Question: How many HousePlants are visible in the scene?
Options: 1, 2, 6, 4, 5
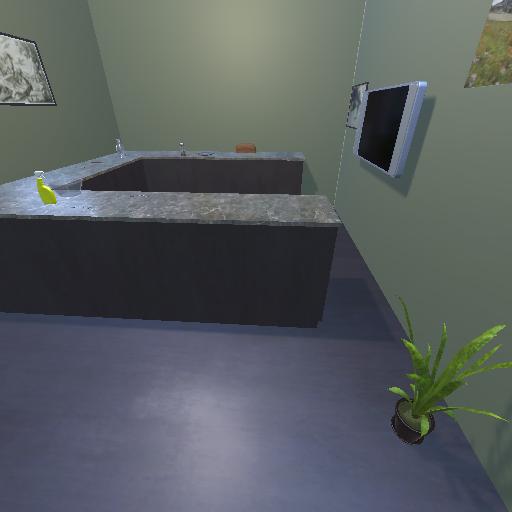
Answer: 1